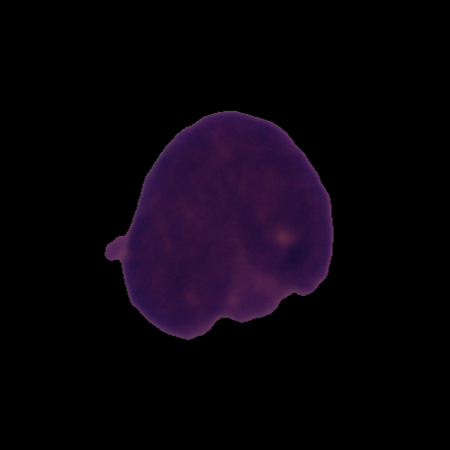
Label: cancer